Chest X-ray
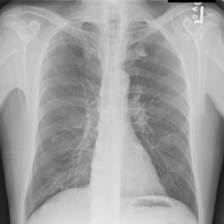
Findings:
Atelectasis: negative
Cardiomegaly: negative
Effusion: negative
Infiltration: negative
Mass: negative
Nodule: negative
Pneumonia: negative
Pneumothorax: negative
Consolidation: negative
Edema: negative
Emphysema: negative
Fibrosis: negative
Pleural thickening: negative
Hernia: negative